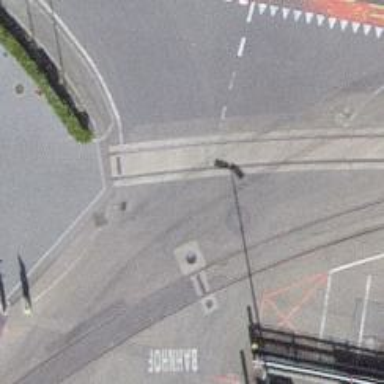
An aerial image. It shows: Level crossing along the railway.